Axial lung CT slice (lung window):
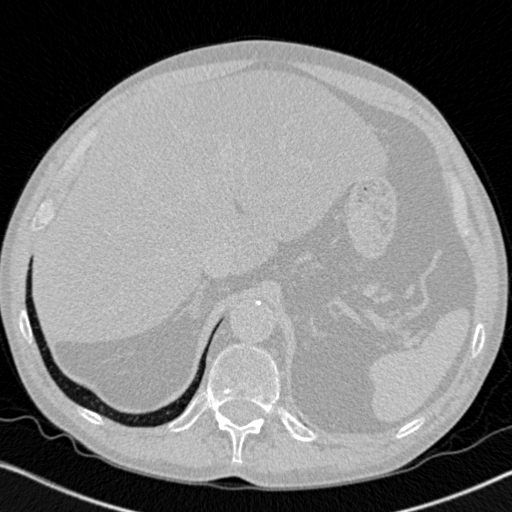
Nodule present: no